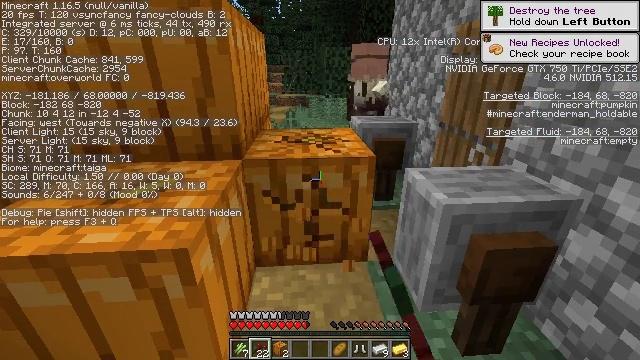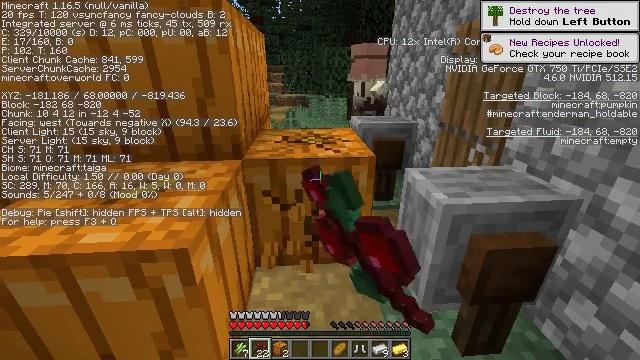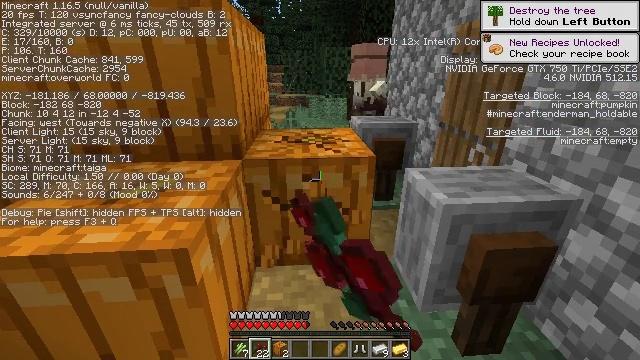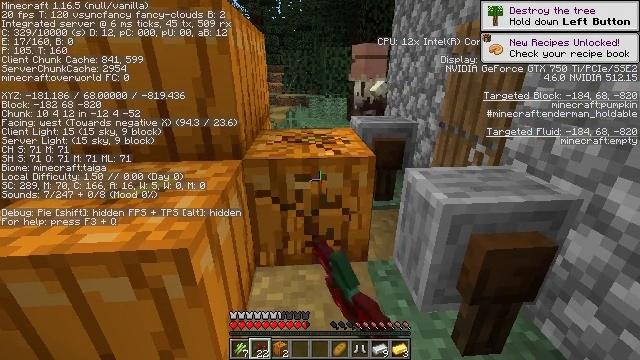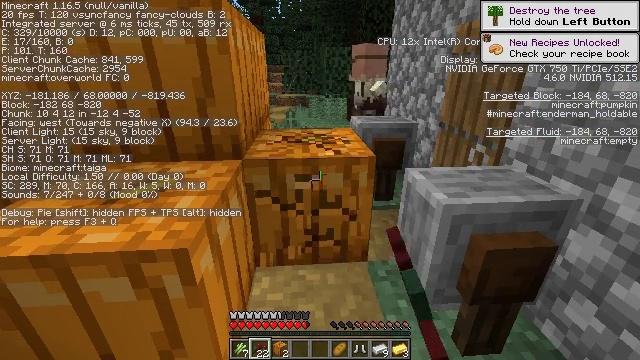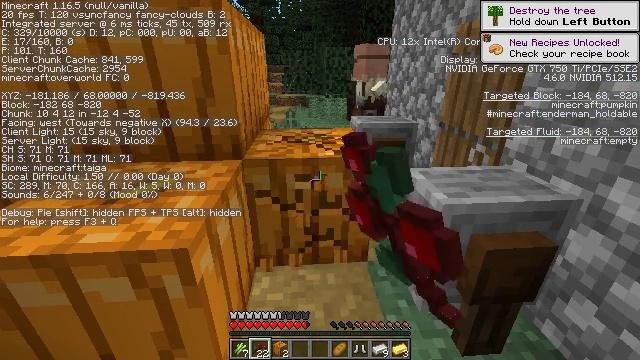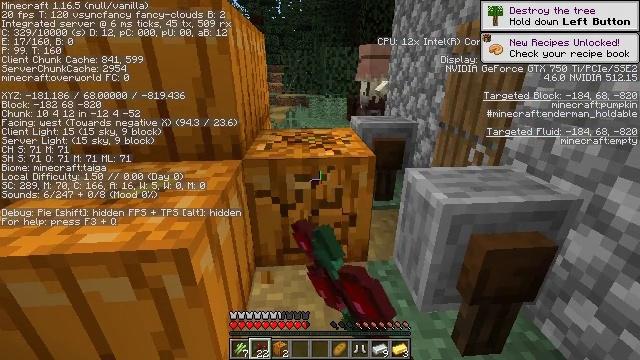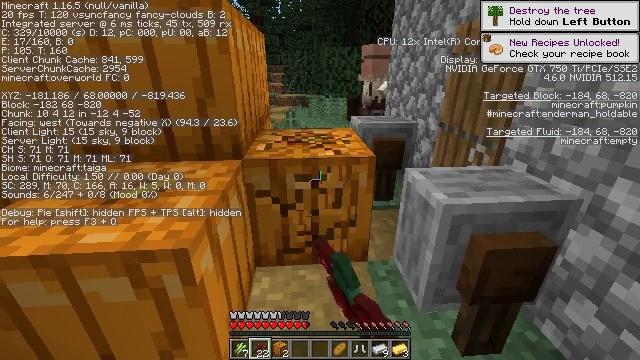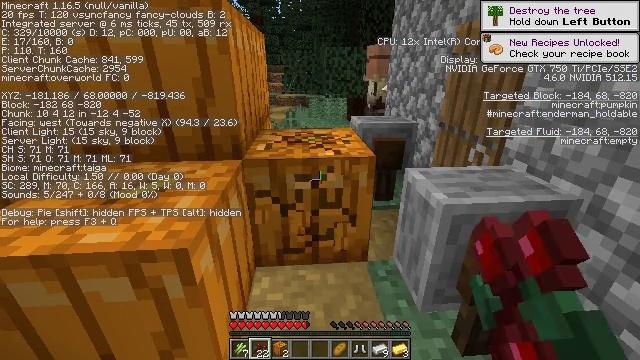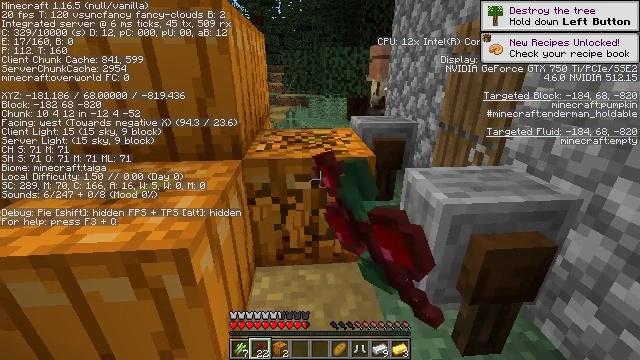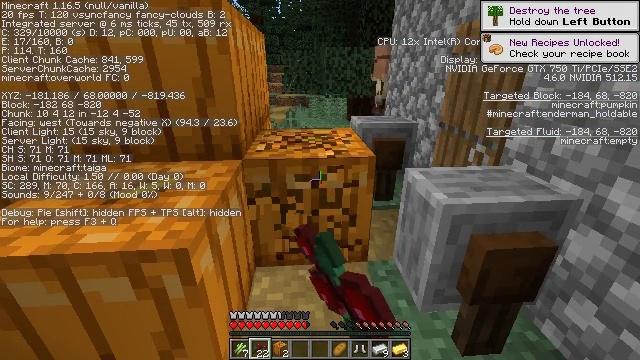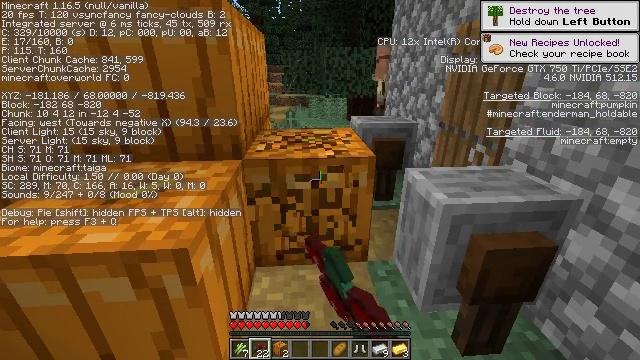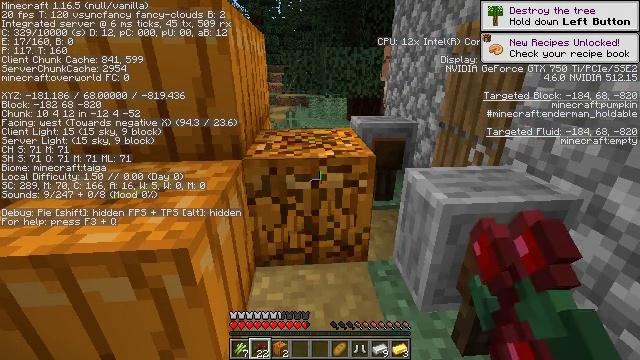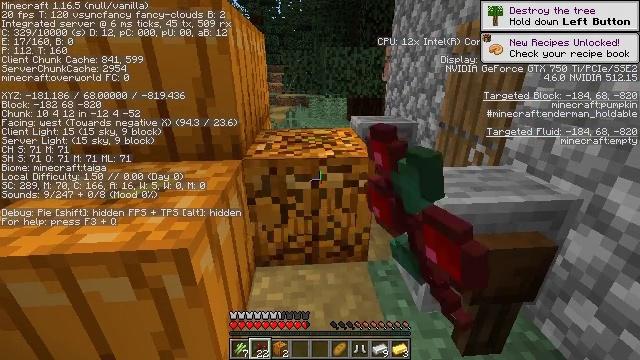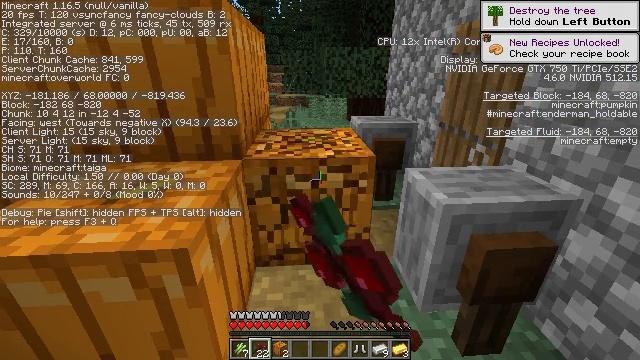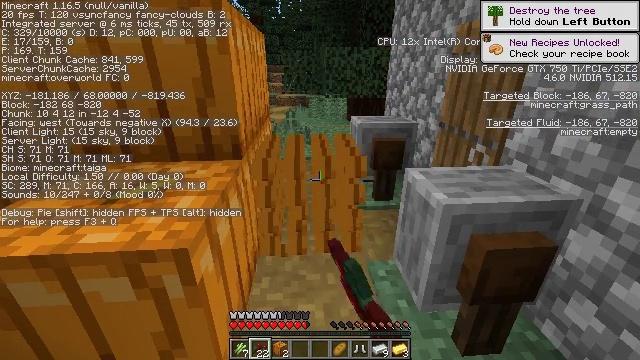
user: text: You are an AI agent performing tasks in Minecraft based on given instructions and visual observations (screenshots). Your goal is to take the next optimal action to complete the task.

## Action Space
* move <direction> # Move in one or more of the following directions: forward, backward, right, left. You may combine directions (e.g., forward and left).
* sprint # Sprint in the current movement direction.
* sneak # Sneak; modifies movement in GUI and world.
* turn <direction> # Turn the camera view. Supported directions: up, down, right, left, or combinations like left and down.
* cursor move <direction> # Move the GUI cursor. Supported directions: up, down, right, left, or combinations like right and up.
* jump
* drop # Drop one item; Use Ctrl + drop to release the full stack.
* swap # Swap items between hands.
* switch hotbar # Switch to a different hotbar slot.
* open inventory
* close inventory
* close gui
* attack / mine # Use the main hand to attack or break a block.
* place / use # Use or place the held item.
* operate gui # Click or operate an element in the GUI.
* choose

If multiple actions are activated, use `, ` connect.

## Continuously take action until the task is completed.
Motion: motion action
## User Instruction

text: Gather a pumpkin block.
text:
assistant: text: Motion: attack / mine
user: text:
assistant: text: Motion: attack / mine
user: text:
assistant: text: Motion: attack / mine
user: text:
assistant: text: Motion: attack / mine
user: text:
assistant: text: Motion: attack / mine
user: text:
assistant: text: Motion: attack / mine
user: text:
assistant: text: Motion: attack / mine
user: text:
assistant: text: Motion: attack / mine
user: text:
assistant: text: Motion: attack / mine
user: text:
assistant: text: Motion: attack / mine
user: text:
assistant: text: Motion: attack / mine
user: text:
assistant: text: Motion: attack / mine
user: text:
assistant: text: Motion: attack / mine
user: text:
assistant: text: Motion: attack / mine
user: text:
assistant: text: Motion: attack / mine
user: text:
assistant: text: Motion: attack / mine
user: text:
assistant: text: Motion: attack / mine
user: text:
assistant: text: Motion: attack / mine
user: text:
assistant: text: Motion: attack / mine
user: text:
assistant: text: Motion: attack / mine